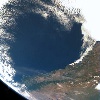
Label: water